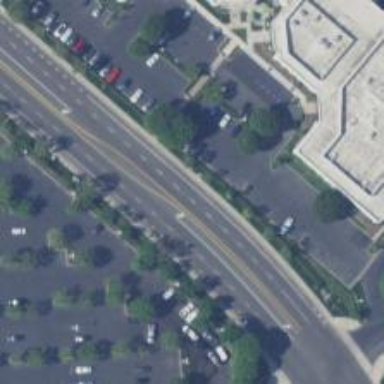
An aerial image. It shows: Tertiary road with asphalt surface.